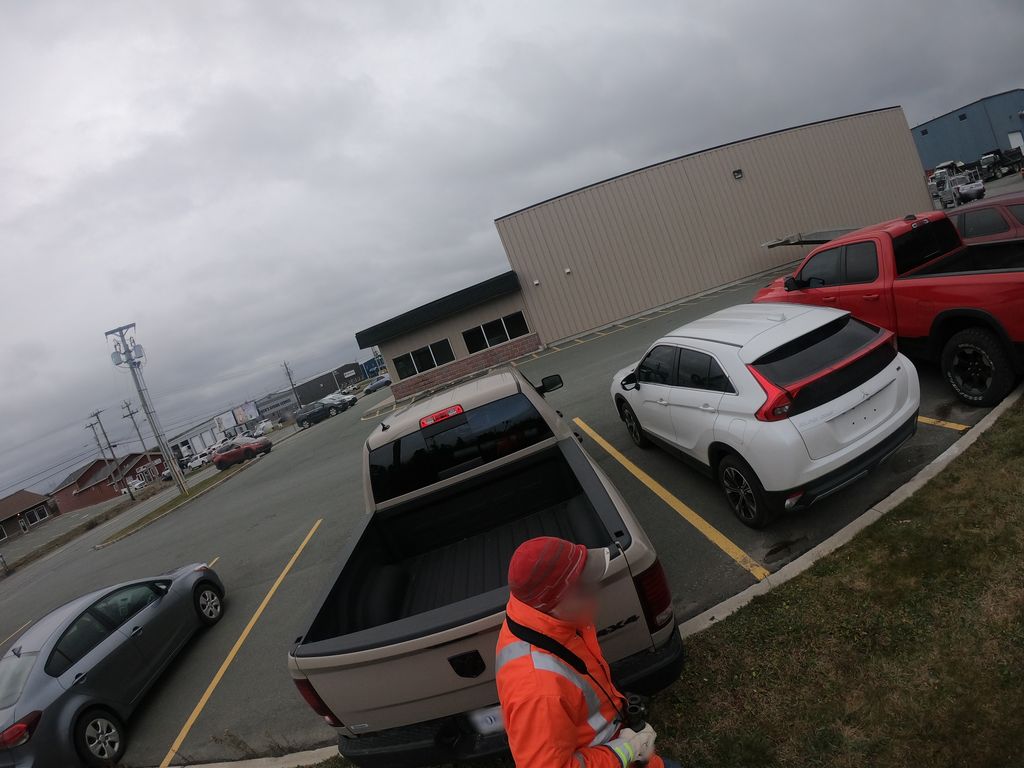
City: st_johns